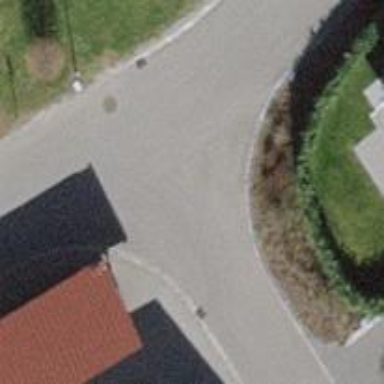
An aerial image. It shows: Residential road with asphalt surface.